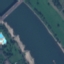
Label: River